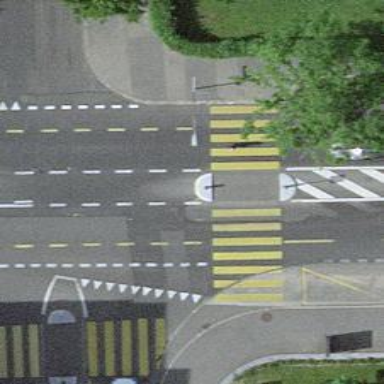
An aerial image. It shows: Uncontrolled road crossing with pedestrian island.